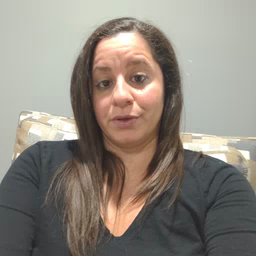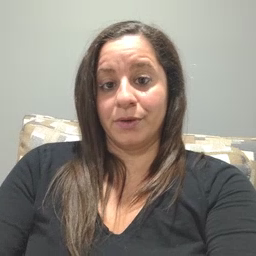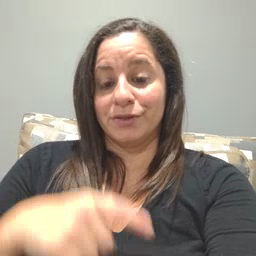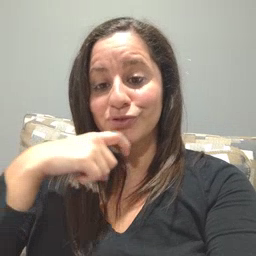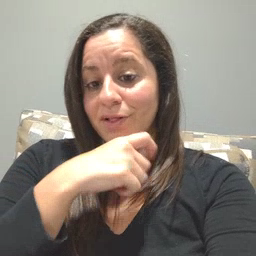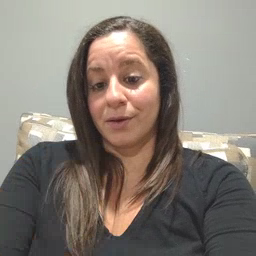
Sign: cereal